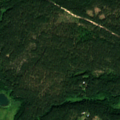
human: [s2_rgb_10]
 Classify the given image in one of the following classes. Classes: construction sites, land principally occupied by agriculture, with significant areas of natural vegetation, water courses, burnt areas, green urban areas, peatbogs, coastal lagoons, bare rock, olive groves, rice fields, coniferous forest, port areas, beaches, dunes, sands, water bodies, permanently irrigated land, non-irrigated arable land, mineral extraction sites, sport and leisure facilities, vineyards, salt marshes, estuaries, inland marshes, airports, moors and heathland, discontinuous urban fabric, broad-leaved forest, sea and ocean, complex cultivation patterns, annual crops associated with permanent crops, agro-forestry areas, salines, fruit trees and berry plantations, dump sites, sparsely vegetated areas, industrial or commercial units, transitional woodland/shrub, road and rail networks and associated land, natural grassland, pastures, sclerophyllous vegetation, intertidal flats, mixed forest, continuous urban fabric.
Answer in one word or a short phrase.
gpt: coniferous forest, inland marshes